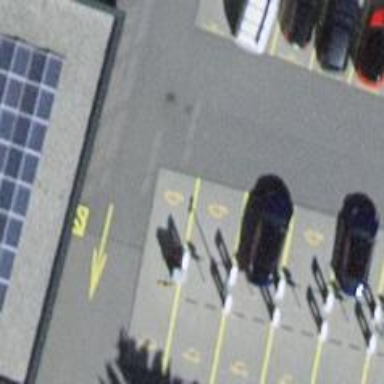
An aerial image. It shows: Charging station.